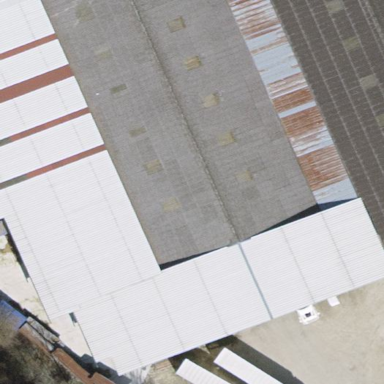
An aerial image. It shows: Industrial building.